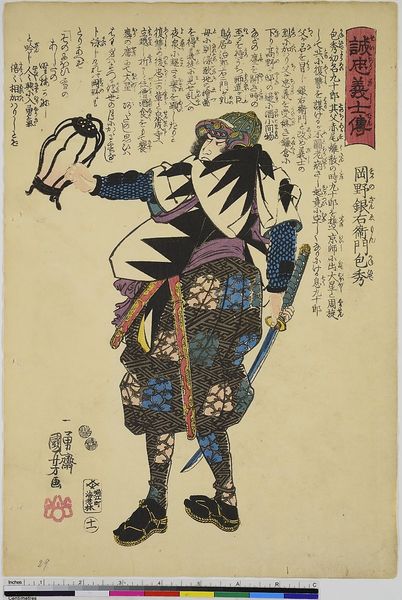
Titel: Okano Gin&#x2019;emon Kanehide, Blatt 11 aus der Serie: Geschichte der loyalen Gefolgsmänner
Künstler: Utagawa Kuniyoshi
Standort: Hamburg
Institution: Museum für Kunst und Gewerbe Hamburg
Schlagwörter: blau, mann, umhang, weiß, blume, bunt, laterne, rücken, schwarz, blick, rot, mütze, arm, arme, halten, herr, portrait, mantel, person, beine, kopfbedeckung, bein, holzschnitt, japan, schrift, papier, schuhe, grafik, graphik, lila, schriftzeichen, asien, druck, druckgraphik, druckgrafik, schwert, soldat, waffe, stempel, schuh, china, krieger, ereignis, zeit, käfig, farbholzschnitt, purpur, maßstab, situation, ereignisbild, samurai, samuraischwert, edo, historische, reproduktionen, druckerzeugnisse, porträt, persönlichkeit, soldatenleben, ukiyo, cheina